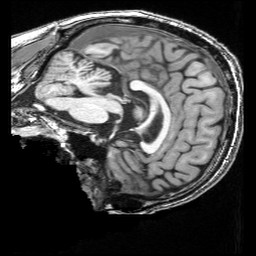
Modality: T1w
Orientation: sagittal
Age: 53
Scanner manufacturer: siemens
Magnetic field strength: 3 T
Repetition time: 2.5 s
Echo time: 0.00343 s